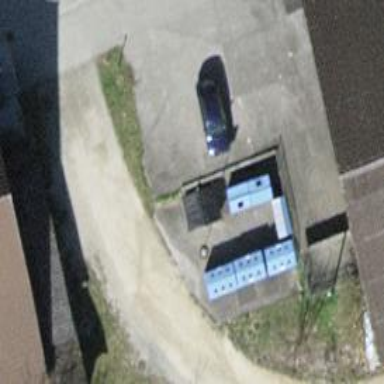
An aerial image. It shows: Recycling container at amenity designated for recycling.